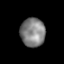
Tissue: lung
Cell type: Endothelial cells
Senescence score: 0.6638
Nuclear area (px): 694
Mean DAPI intensity: 129.696